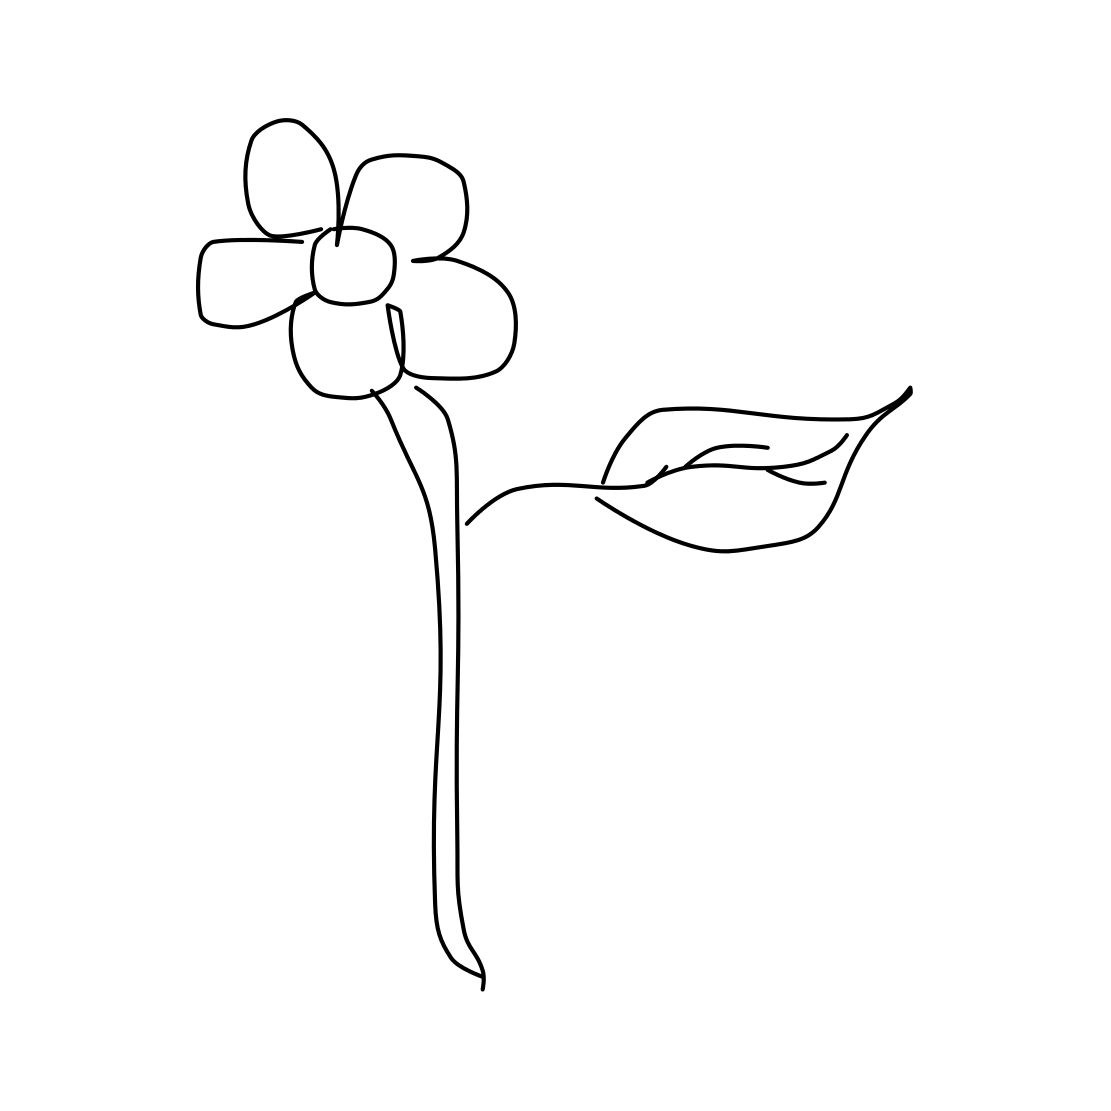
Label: flower with stem